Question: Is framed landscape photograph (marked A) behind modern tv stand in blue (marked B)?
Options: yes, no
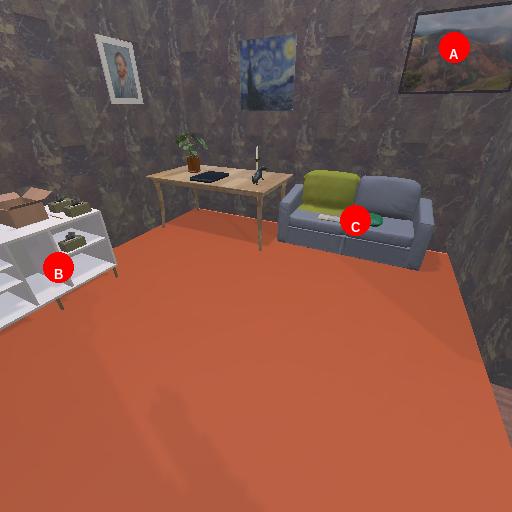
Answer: yes